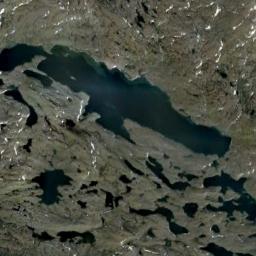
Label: lake